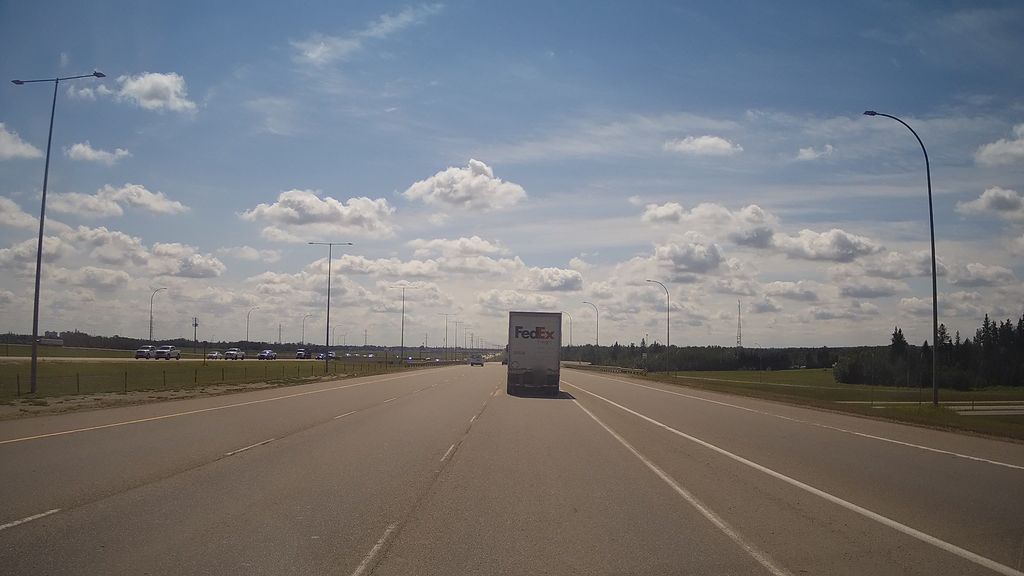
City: edmonton